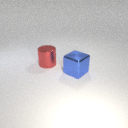
large blue metal cube to the right of large red metal cylinder